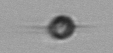
Label: Acanthoica_quattrospina